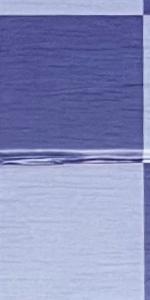
Label: Empty